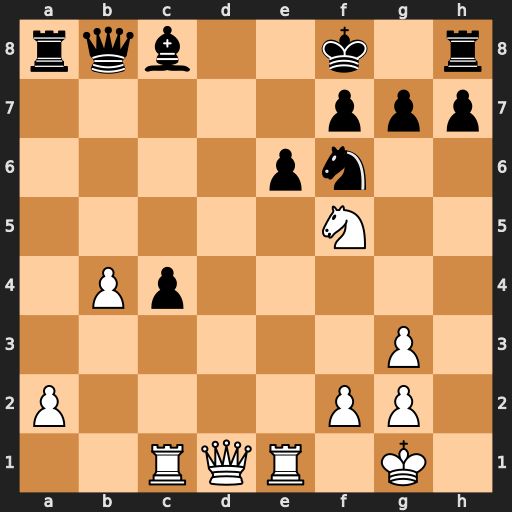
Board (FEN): rqb2k1r/5ppp/4pn2/5N2/1Pp5/6P1/P4PP1/2RQR1K1
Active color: w
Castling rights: -
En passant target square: -
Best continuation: Qd8+ Ne8 Qe7+ Kg8 Qxe8#